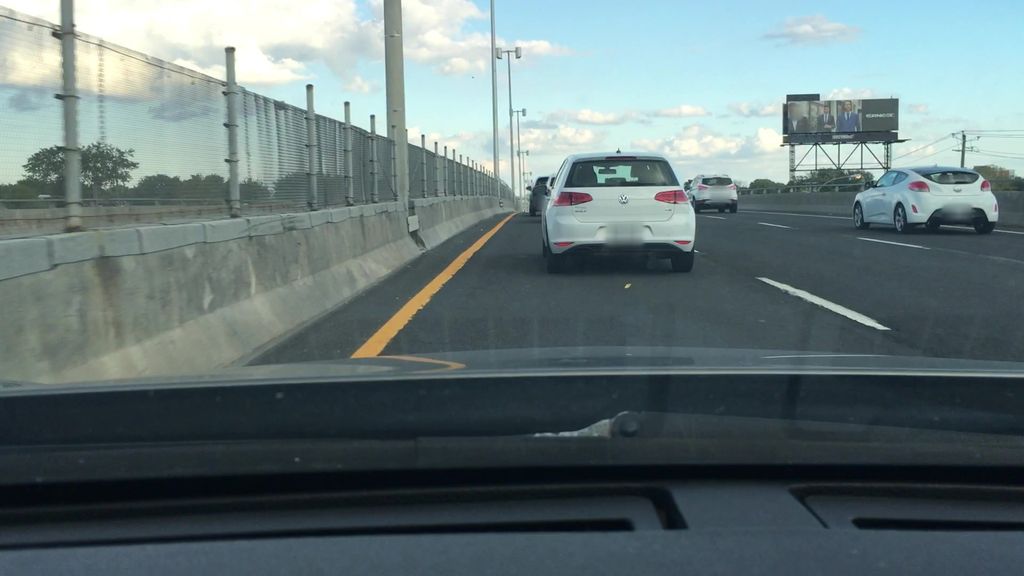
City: montreal